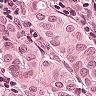
Metastatic tissue present: yes